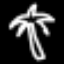
Label: palm tree